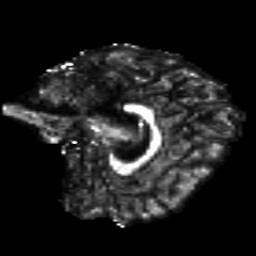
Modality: FA
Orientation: sagittal
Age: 24
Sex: female
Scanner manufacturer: siemens
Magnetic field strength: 3 T
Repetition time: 8.8 s
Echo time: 0.085 s